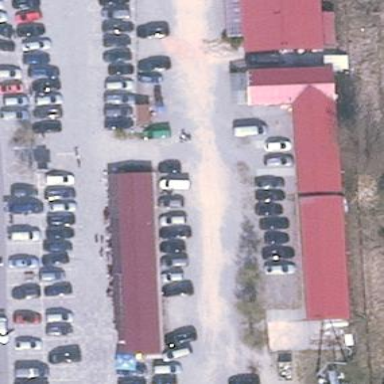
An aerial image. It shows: Parking area.